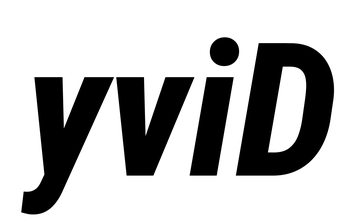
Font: Roboto-Italic_Condensed_ExtraBold_Italic